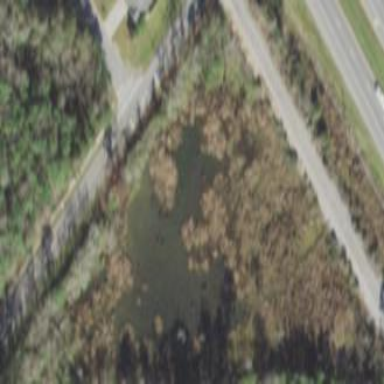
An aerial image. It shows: Marshy wetland area.